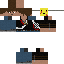
A male human skin with medium skin, wearing brown long hair dressed in a blue hoodie and black pants, featuring a closed mouth.